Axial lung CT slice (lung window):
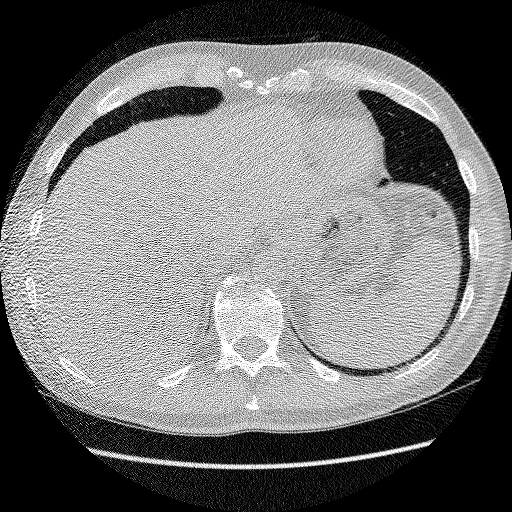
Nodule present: no